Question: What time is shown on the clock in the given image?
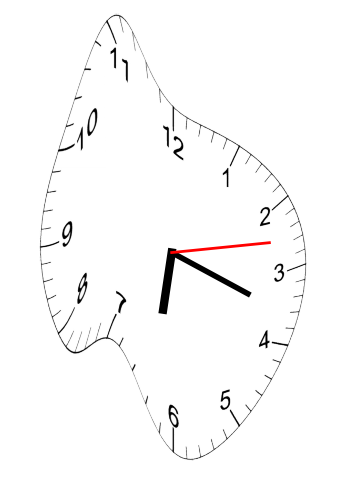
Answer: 06:18:13